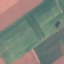
Label: AnnualCrop